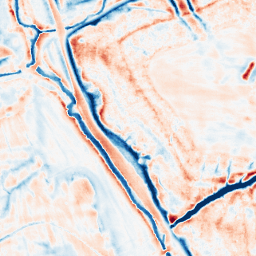
Category: edge_preserving
Decomposition family: bilateral
Decomposition parameters: d: 21
sigma_color: 25
sigma_space: 150
Upsampling method: sinc_blackman
Upsampling parameters: scale: 8
kernel_size: 16
Upsampling scale: 8